Question: I have a question in grep only.
From this input:
> (pinkpink)(orangered)(bluegreen)(<( )>)(<(
)>)(purplegreen)(pinkblue)(pinkred)::George->Phil->
(purplegreen)(pinkpink)(orangepurple)(redpurple)(redorange)(bluepurple)(<( )>)(purpleorange)(greenorange)(redpurple)
(greenpink)(orangeorange)(greenred)(redpink)(orangepink)(greenred)(<( )>)(blueorange)(orangepink)(pinkred)
(orangered)(bluegreen)(purplegreen)(bluered)(bluegreen)(orangeorange)(<(
)>)(<( )>)(pinkred)(greengreen)(redblue)::George->Tom->(<( )>)(<(
)>)(pinkblue)(purplered)(purplered)(redblue)(redgreen)(orangegreen)
(redred)(purplepink)(pinkred)(<( )>)(pinkred)(redorange)(pinkgreen)(<(
)>)(<( )>)::Phil->Edna->(<(
I have to make an output:
> ::George->Phil->::George->Tom->::Phil->Edna->
My command was:
'''
grep -o -i '::\+[Harry|Edna|Phil|George|Tom]\+->\+[harry|edna|phil|george|tom]\+->'
FILE
'''
It produced the output successfully in my machine, as you can see in the screenshot. I'm using Ubuntu 13.10.

However, my lecturer said that the command was in His machine. Where did I go wrong? How can I check my grep command is not "Unknown syntaxt for entry" in other machines for crosschecking? If different machines can produce different result, how and where can I produce reliable result for all kinds of linux and different hardware as possible?
Thank you very much.
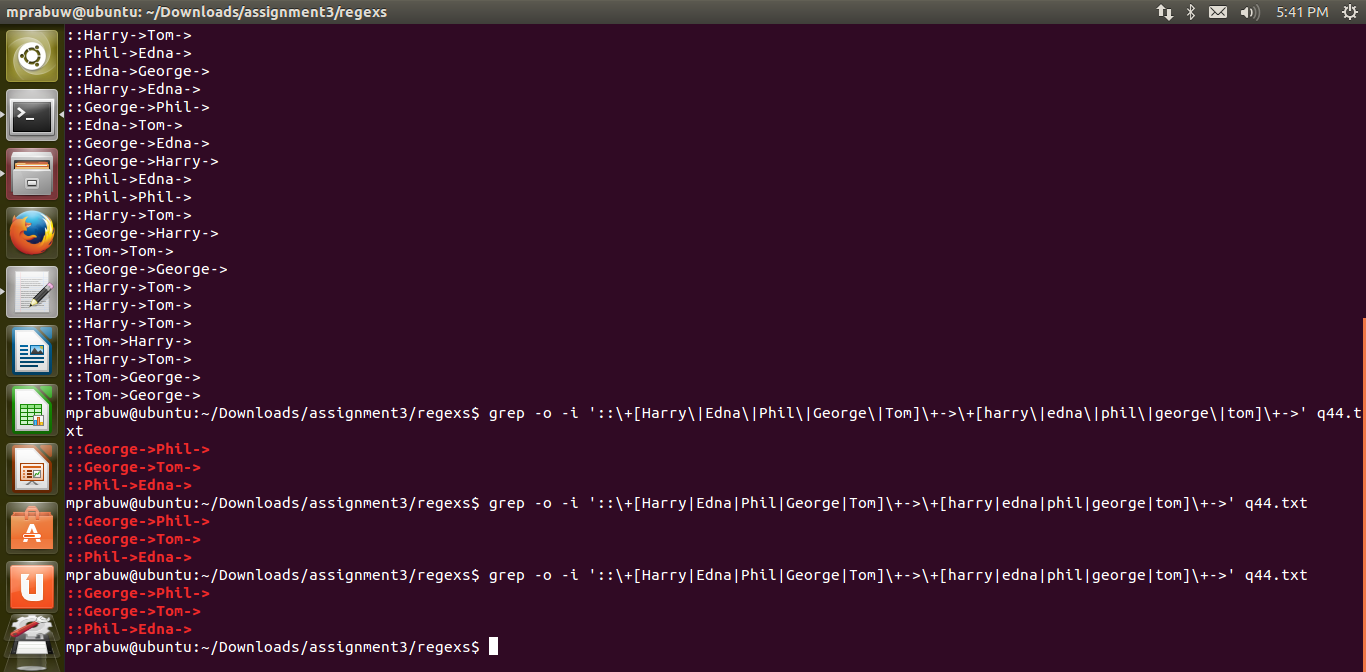
Answer: You are using character classes incorrectly. The regex '[a|bc]' matches a single character which is one of the four listed characters: 'a', '|', 'b', or 'c'. You apparently want '(a|bc)' which matches either the literal string 'a' or the literal string 'bc', but you need 'grep -E' (aka 'egrep') for that.
Also, '::+' matches two or more colon signs, and '(a|bc)+' matches one or more sequences of either 'a' or 'bc', i.e. something like 'aaaa' or 'abcabcbcbcaa'.